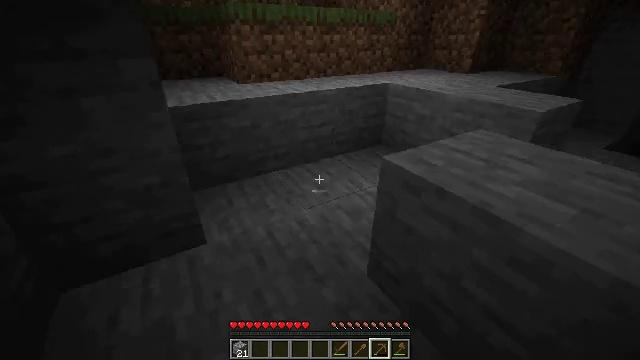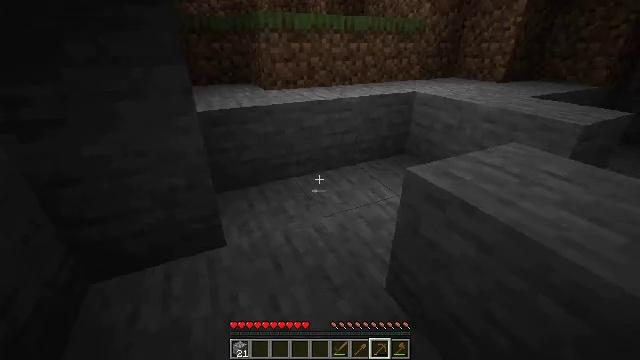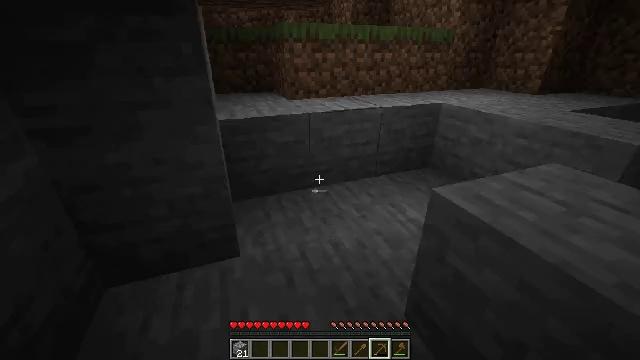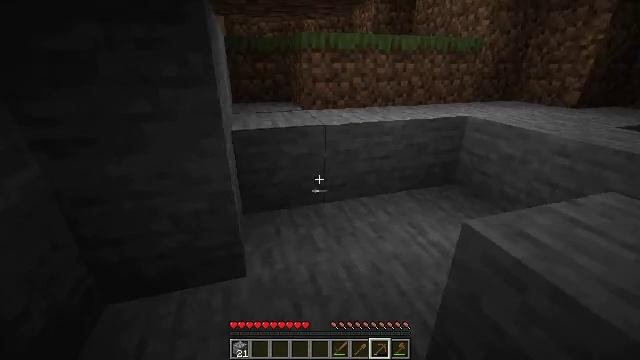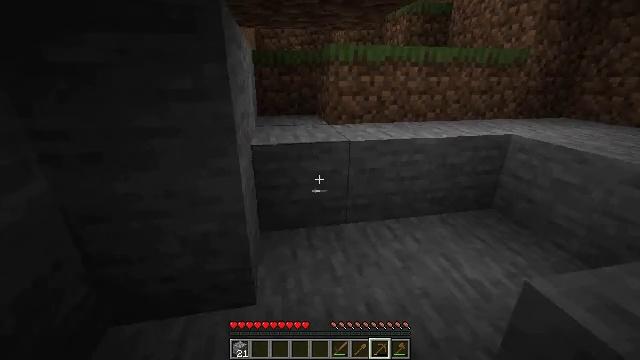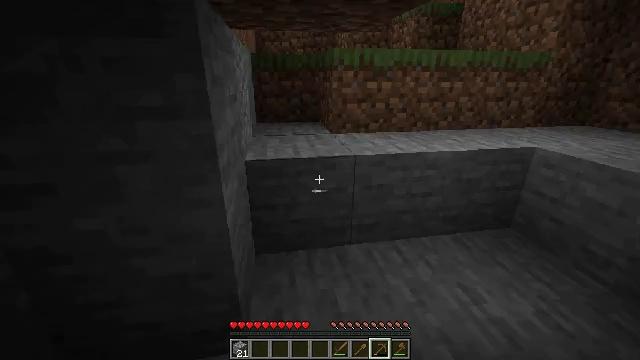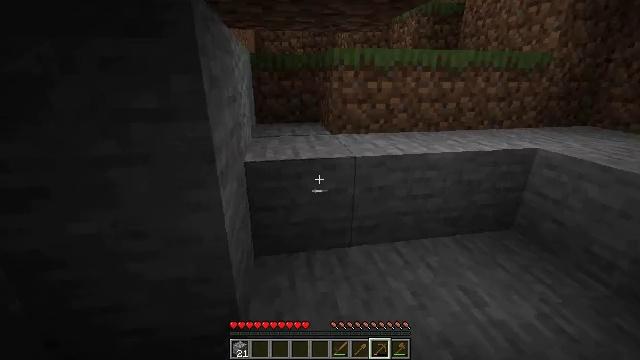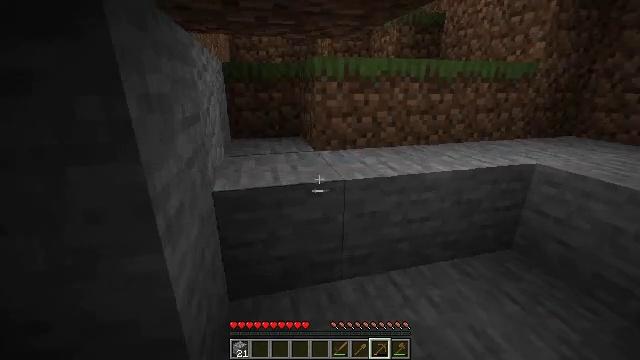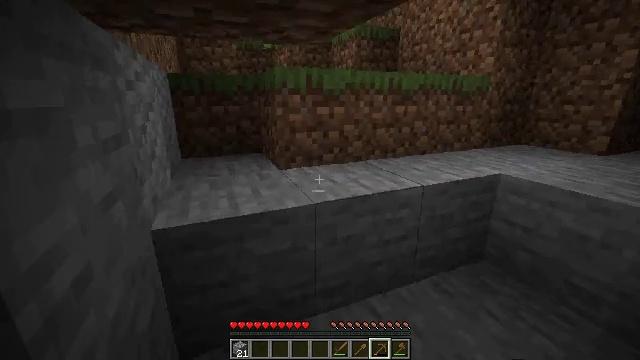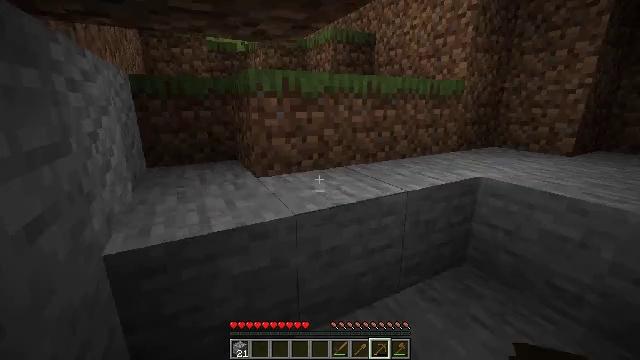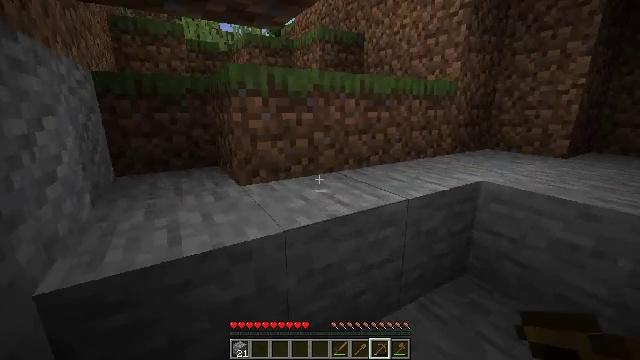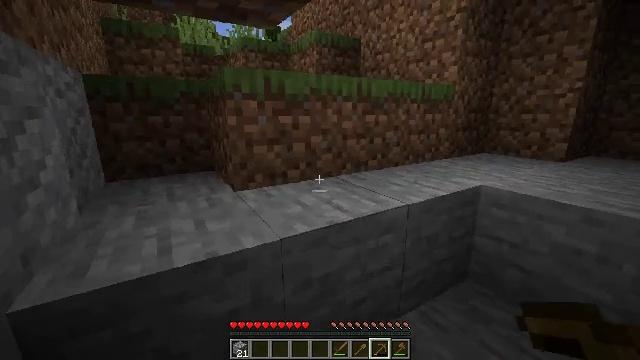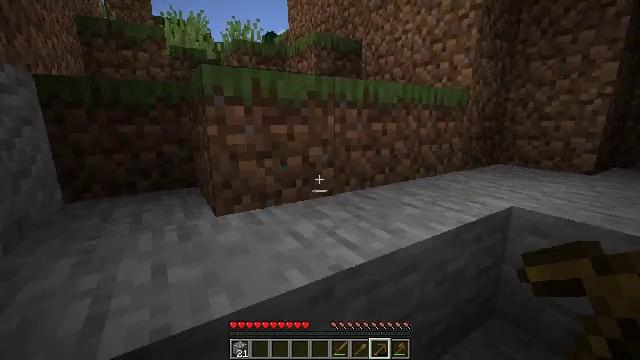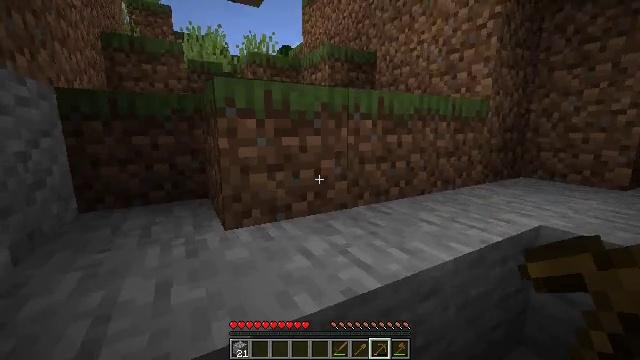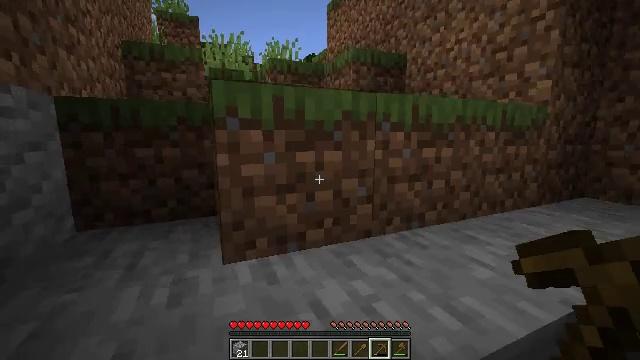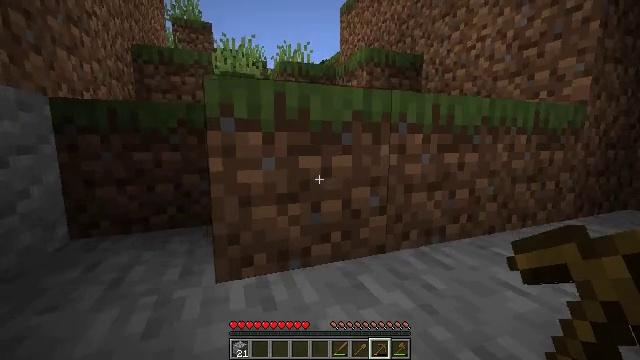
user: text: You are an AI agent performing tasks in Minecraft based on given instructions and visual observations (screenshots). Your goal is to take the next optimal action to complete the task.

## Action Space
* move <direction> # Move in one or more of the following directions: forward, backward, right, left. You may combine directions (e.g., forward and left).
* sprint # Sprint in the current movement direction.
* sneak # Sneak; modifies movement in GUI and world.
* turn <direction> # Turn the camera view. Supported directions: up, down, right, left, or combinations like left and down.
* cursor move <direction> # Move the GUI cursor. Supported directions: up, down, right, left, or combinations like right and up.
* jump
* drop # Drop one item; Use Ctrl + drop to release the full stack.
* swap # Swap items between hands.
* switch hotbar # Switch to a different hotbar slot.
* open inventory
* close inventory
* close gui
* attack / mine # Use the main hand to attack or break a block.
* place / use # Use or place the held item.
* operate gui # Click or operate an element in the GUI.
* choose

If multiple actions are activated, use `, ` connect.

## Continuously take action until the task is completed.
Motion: motion action
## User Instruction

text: Gather oak logs from trees.
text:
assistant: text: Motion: move forward, turn left and up
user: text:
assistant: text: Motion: move forward, turn left and up
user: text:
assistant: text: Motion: move forward, turn left and up
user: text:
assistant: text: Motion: move forward, turn left and up
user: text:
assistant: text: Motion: move forward
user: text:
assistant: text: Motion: move forward
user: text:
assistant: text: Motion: move forward, turn right and up
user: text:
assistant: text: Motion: move forward, turn right and up
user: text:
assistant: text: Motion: move forward, turn right
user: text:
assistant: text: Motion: move forward, turn right
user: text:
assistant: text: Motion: move forward
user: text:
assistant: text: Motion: move forward, turn up
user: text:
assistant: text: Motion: move forward, turn left and up
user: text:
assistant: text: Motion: move forward, turn left and up
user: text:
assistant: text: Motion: move forward, turn left and up
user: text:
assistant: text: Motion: move forward
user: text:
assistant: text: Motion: move forward
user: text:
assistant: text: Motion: move forward
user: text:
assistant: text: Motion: move forward and move right, turn left
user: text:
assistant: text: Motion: move forward and move right, turn left and up, jump
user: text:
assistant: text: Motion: move forward and move right, turn left and up, jump
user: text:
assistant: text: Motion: move forward and move right, turn left and up, jump
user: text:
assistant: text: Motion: move forward and move right, turn left and up, jump
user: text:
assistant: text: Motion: move forward and move right, turn left and up, jump
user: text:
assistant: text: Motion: move forward
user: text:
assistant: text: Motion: move forward, turn left
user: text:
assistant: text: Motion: move forward, turn left
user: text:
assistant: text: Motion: move forward
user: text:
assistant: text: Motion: move forward
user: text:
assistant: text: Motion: move forward